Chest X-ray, PA view. Patient: 32 years old, sex M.
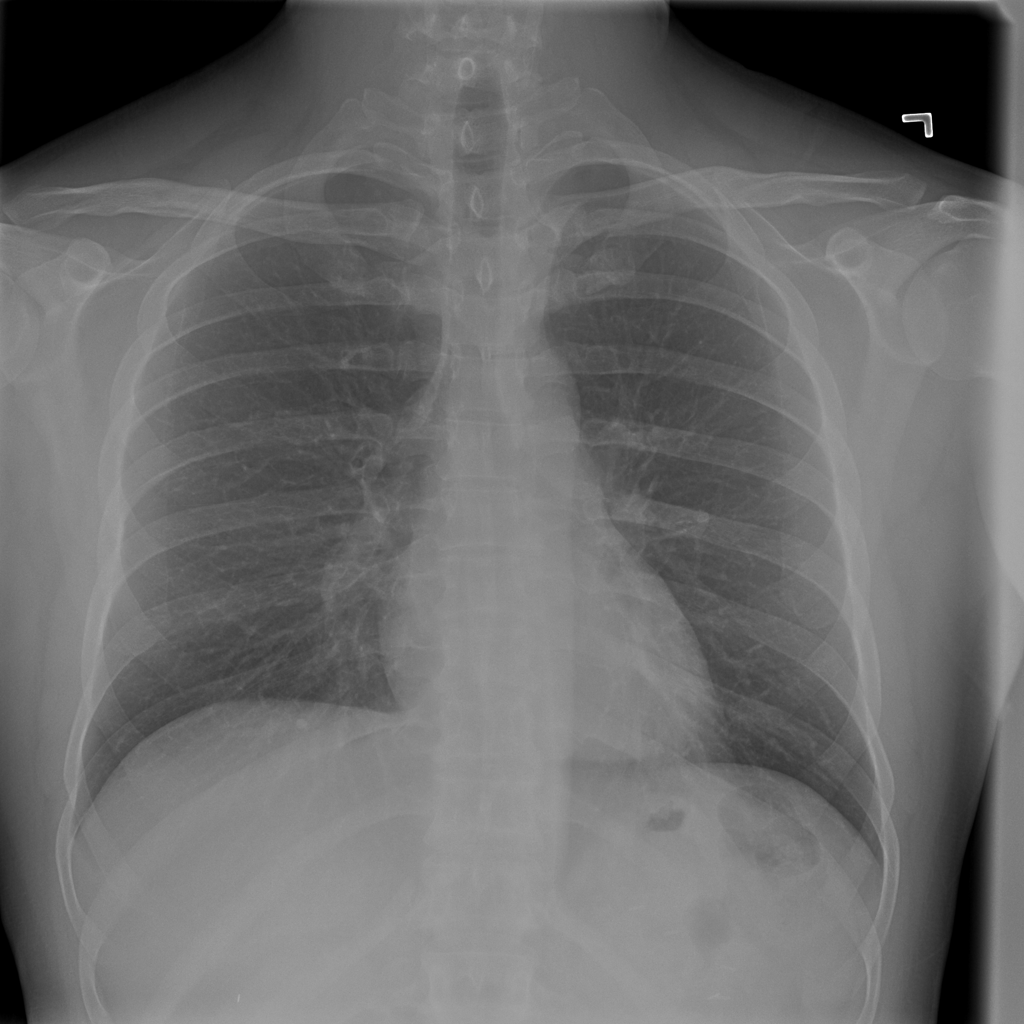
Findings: No Finding